Field crop: maize
Growth stage: 2
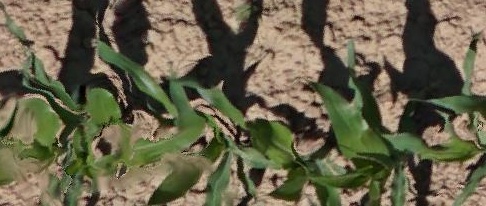
Species: maize